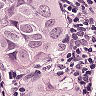
Metastatic tissue present: yes